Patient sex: M
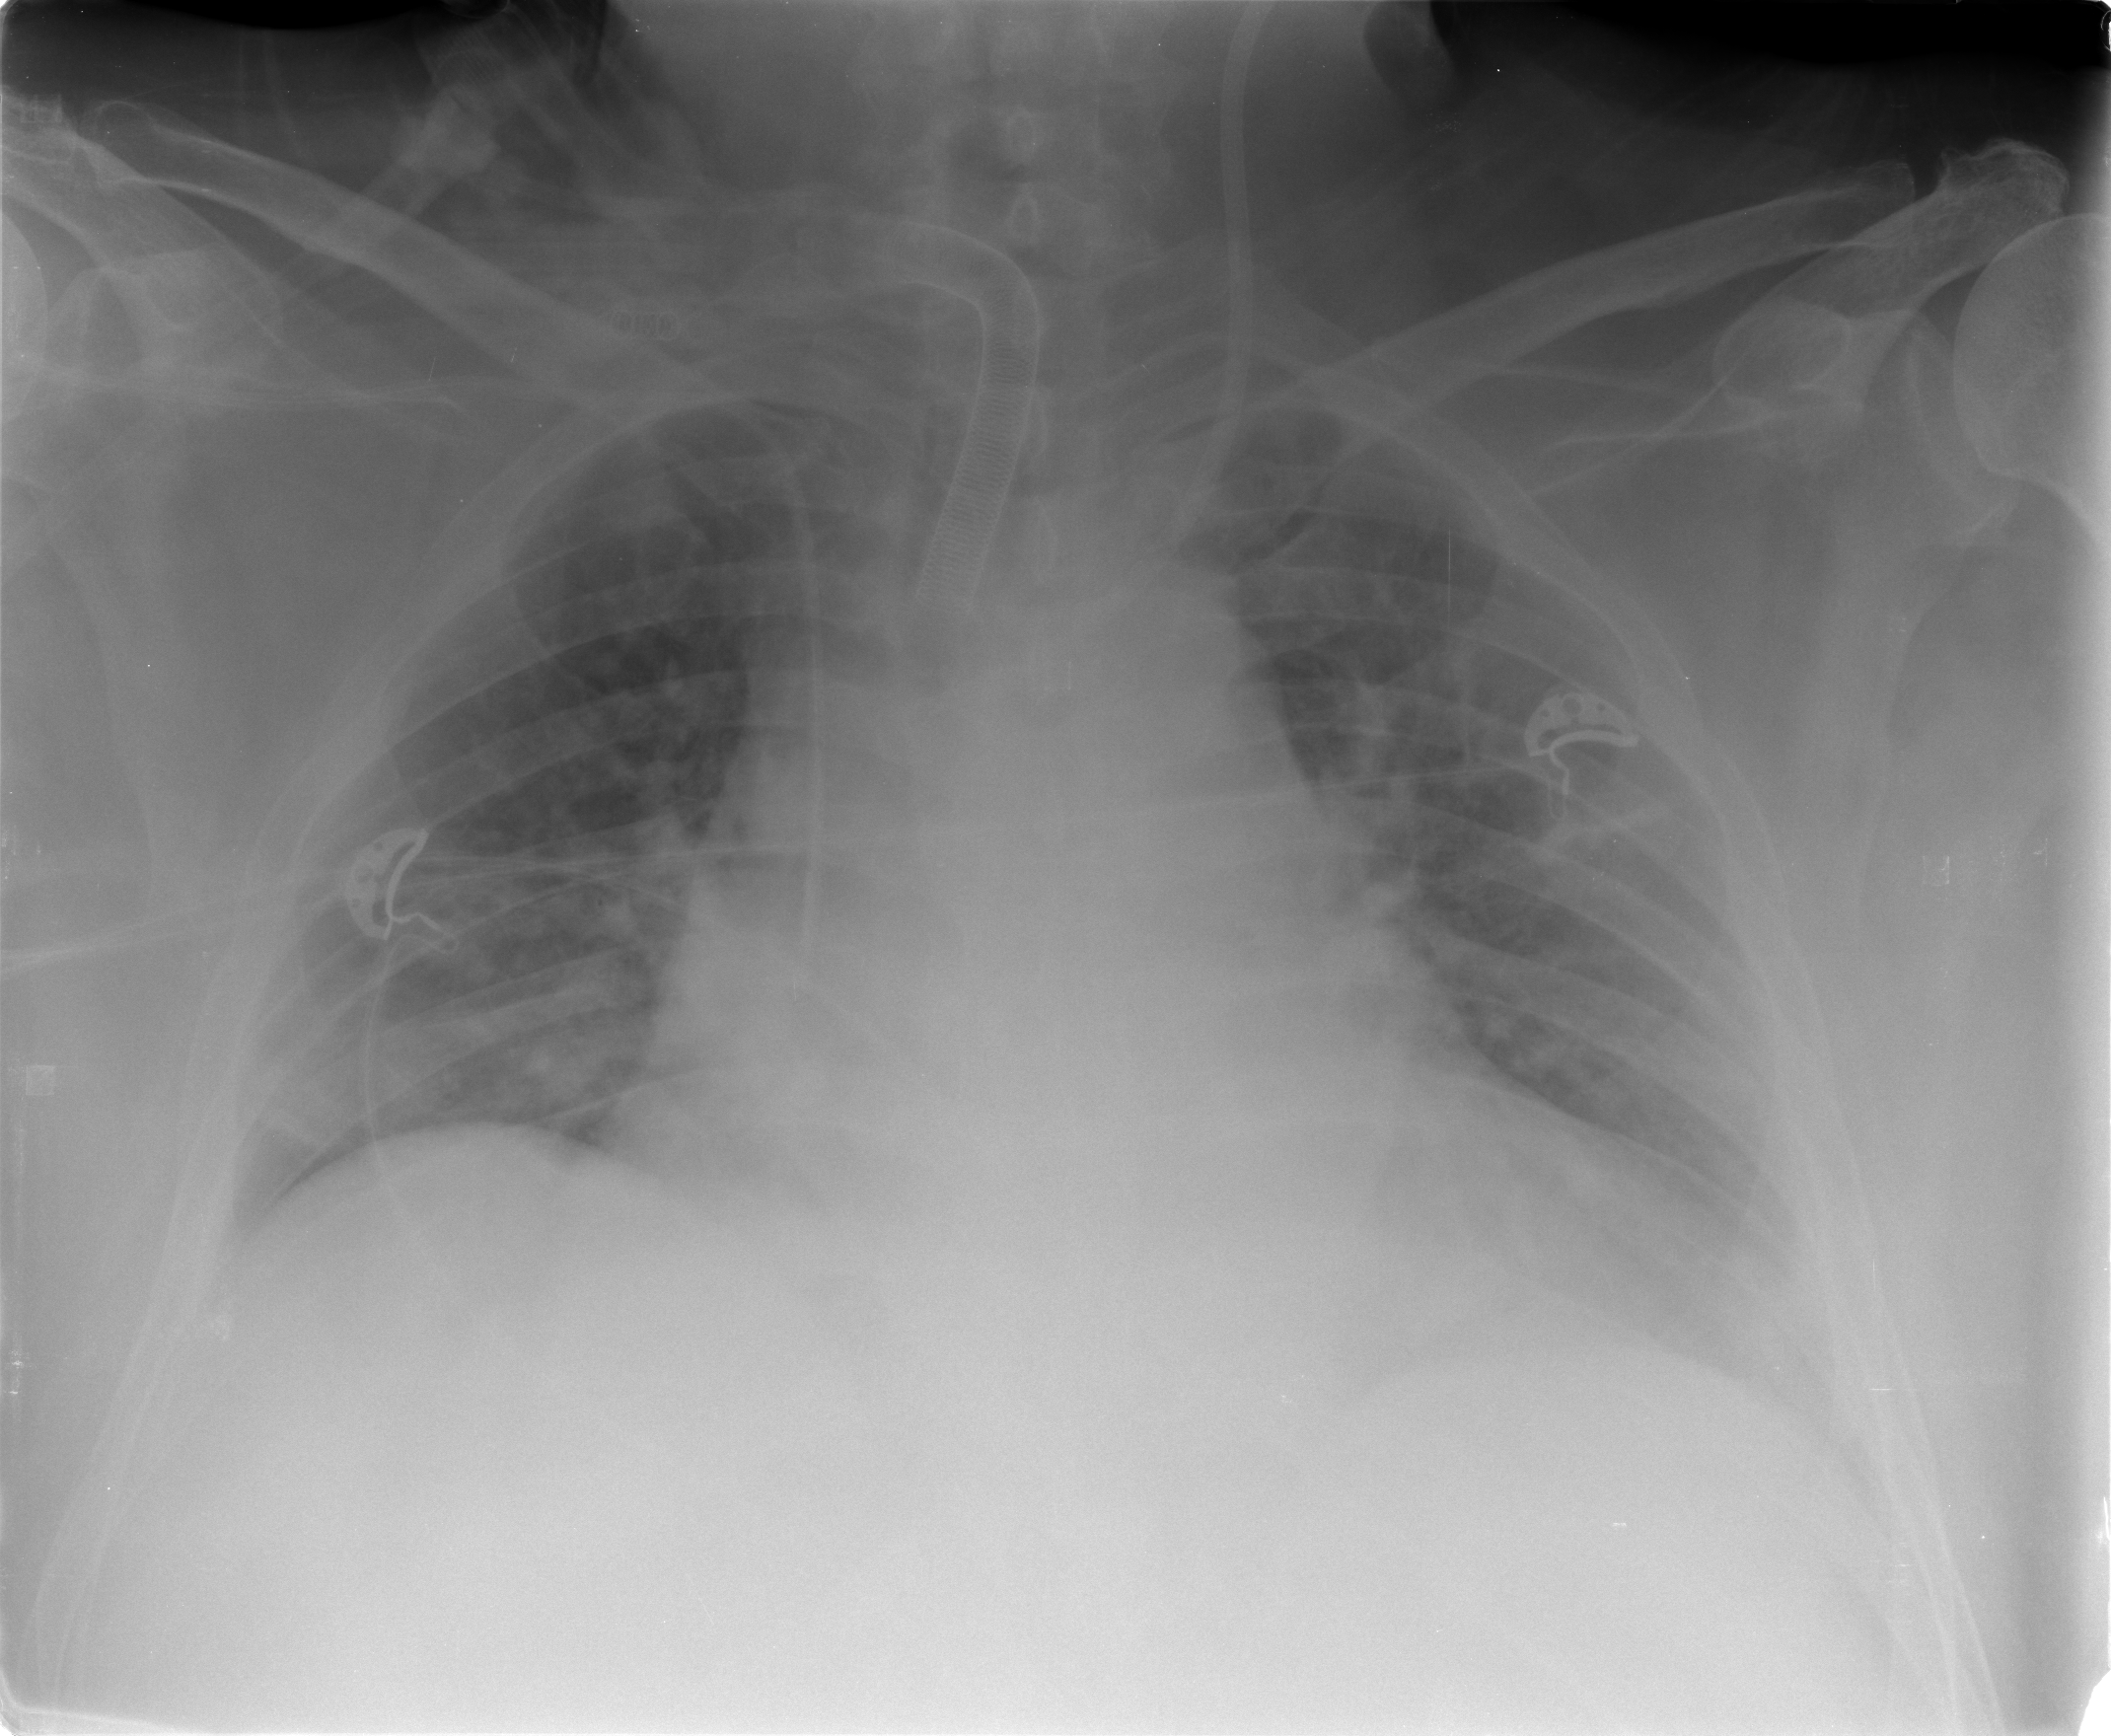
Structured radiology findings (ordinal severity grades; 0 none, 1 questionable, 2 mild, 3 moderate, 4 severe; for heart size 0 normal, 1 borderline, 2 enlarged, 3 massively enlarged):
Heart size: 1
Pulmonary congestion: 2
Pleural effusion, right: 1
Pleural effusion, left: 2
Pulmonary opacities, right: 2
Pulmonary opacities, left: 2
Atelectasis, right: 1
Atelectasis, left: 2